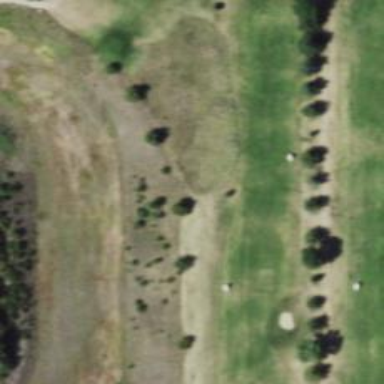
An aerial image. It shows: Scenic golf fairway.